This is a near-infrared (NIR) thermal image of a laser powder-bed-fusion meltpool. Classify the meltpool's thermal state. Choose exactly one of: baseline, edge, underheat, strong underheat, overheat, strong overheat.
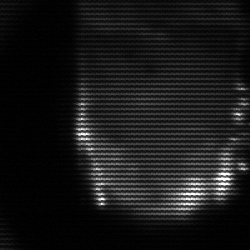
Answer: baseline